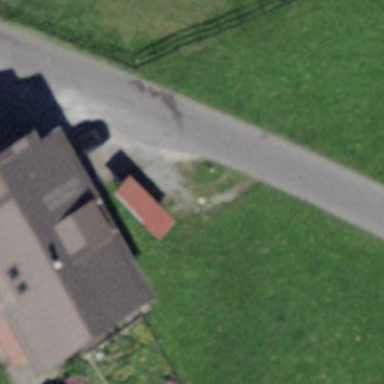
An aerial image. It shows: Farm building.